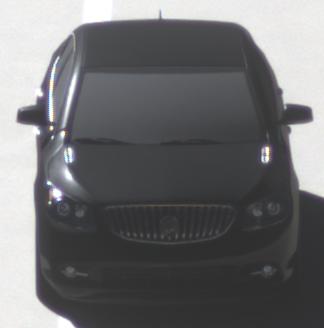
Make: Buick
Model: LaCrosse
Detailed model: Gen. 2
Model produced from: 2009
Model produced until: 2016
Doors: 4
Color: black
Road condition: dry road
Daytime: morning or afternoon
Contrast: high contrast